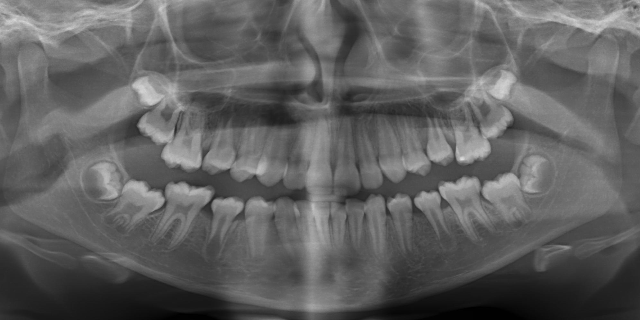
adult